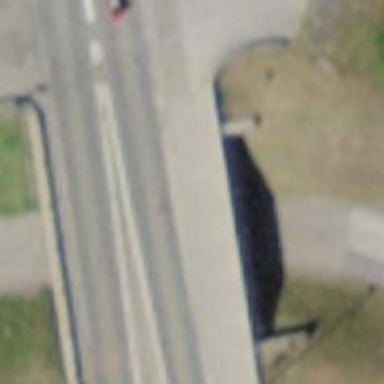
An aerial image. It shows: Unclassified road with tunnel.